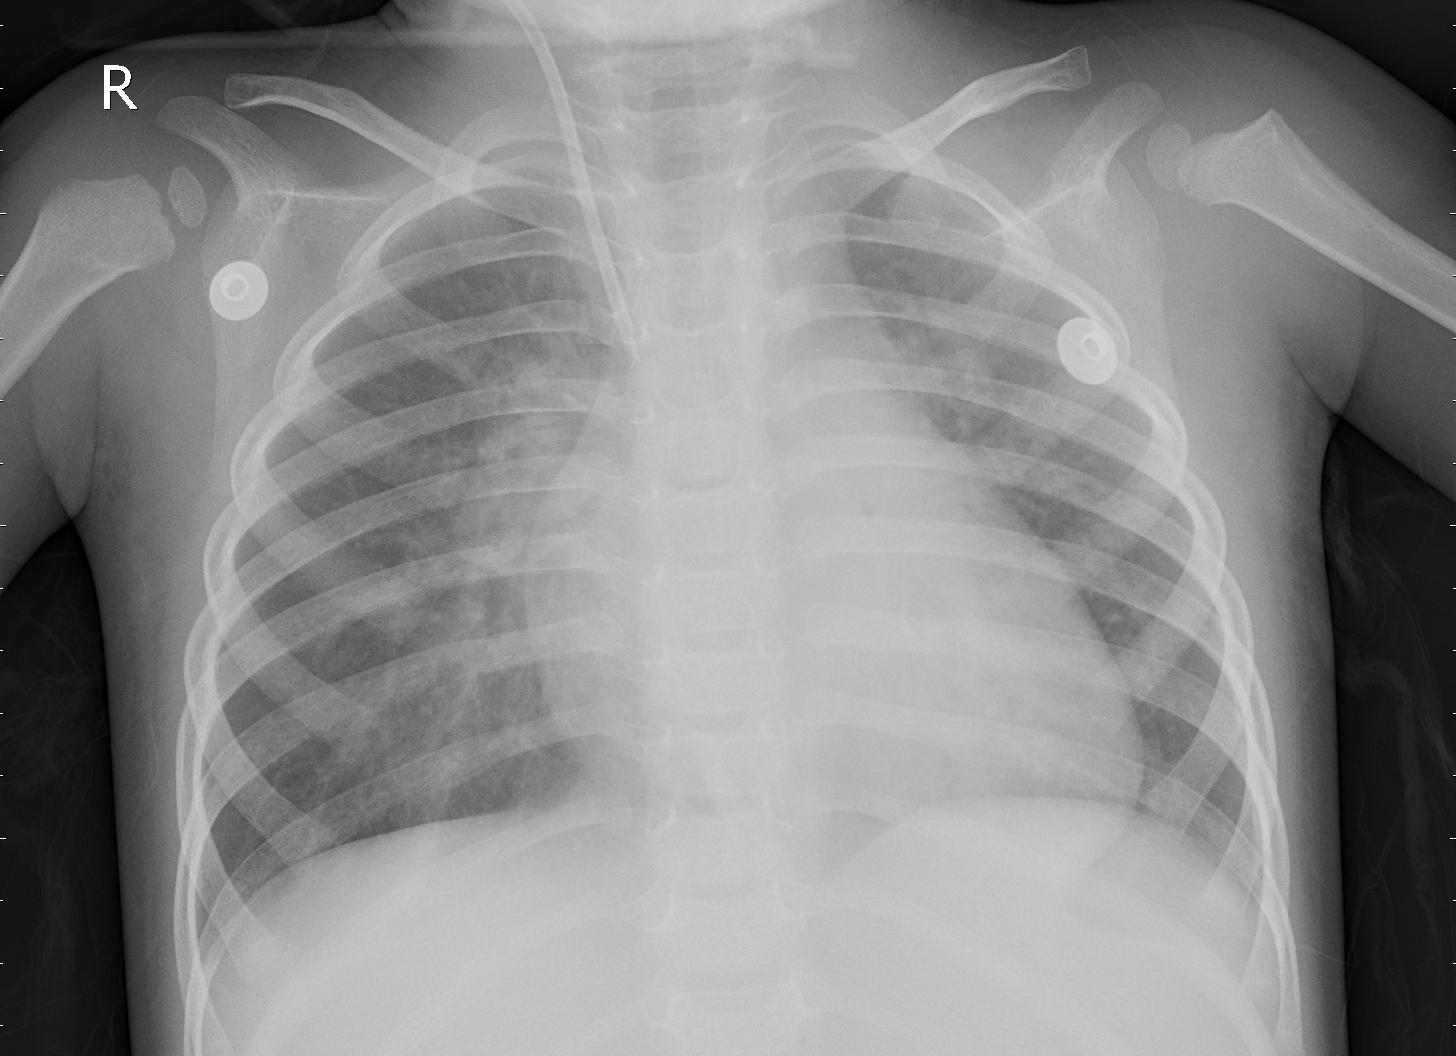
Diagnosis: PNEUMONIA